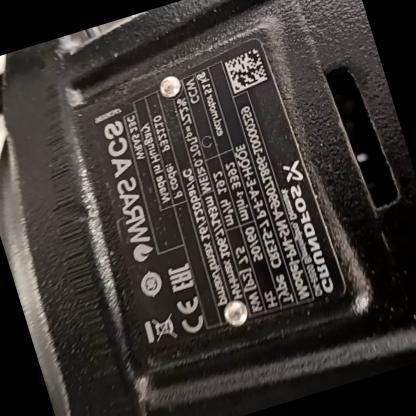
Klasa: tabliczka-znamionowa